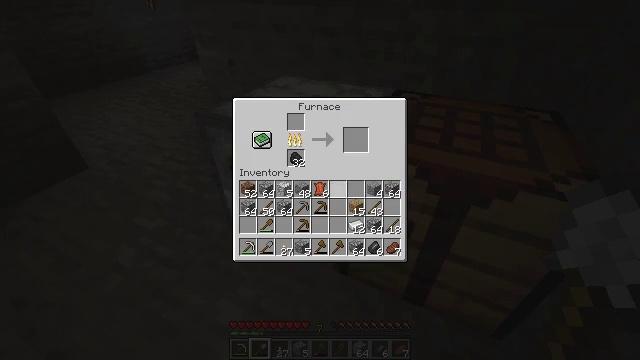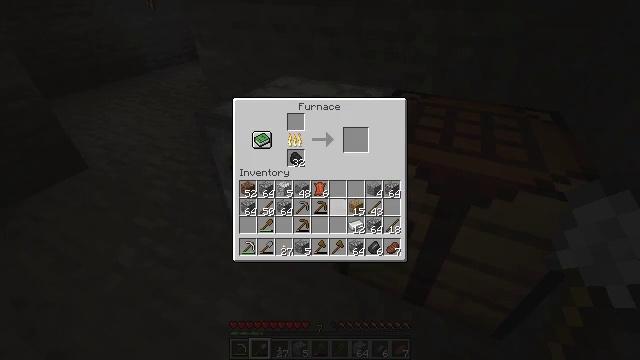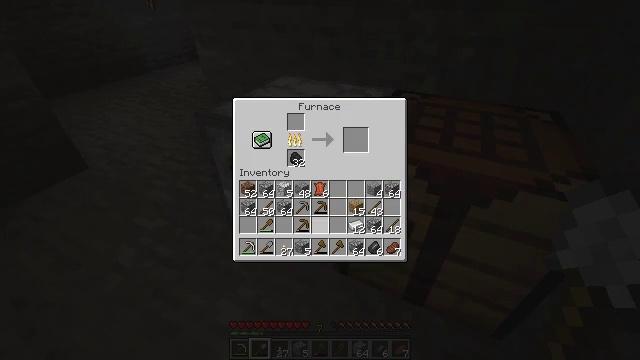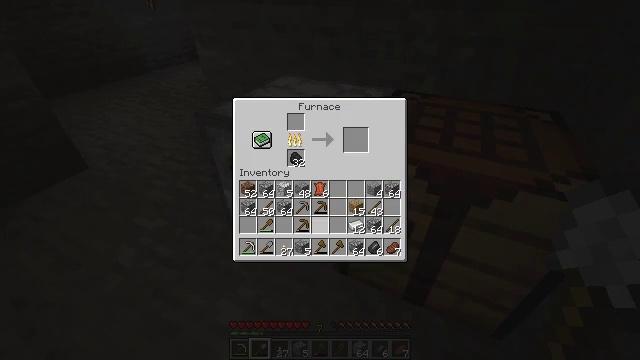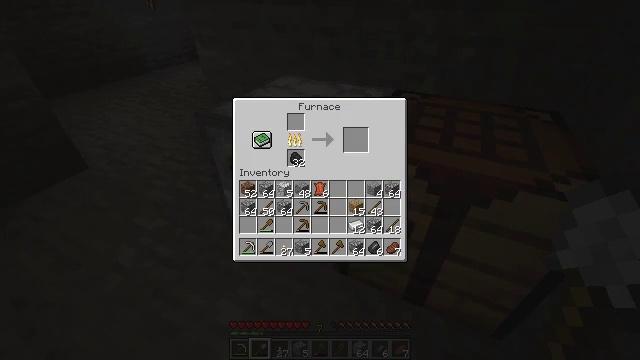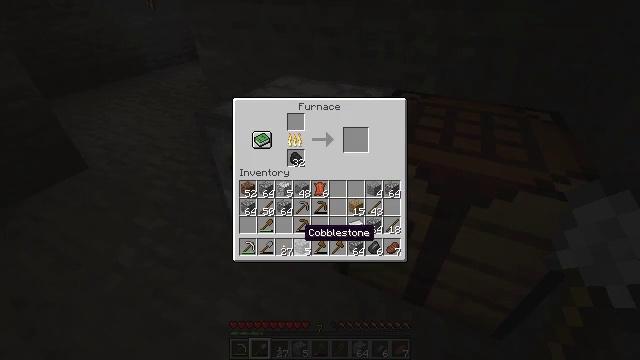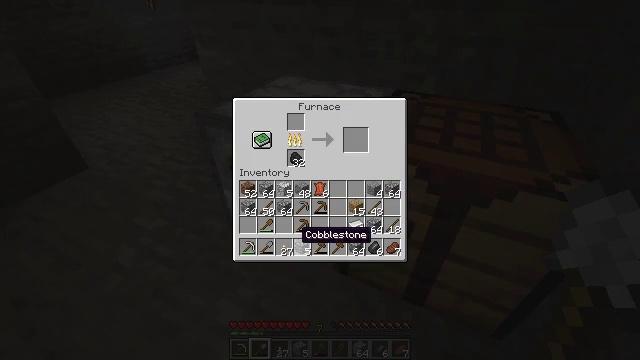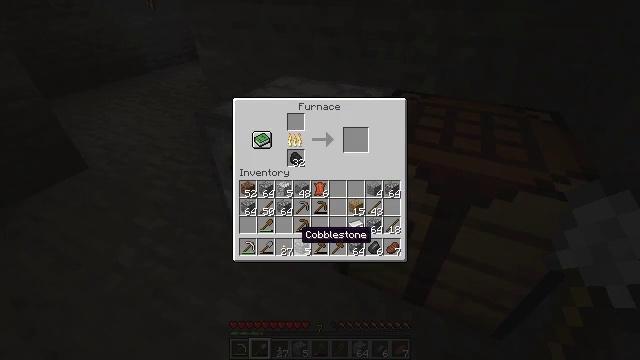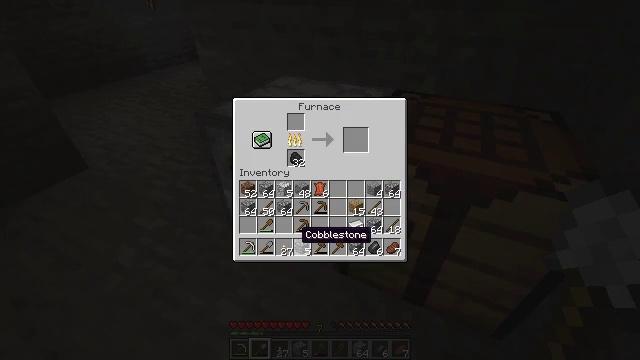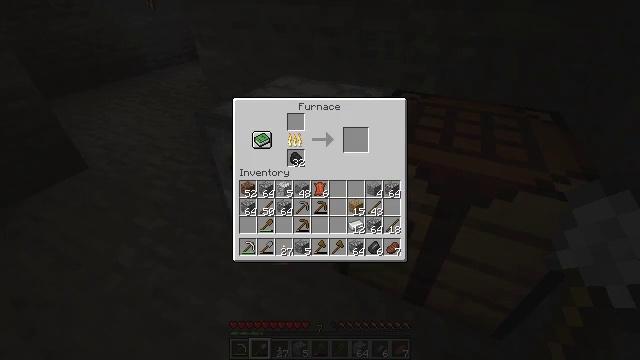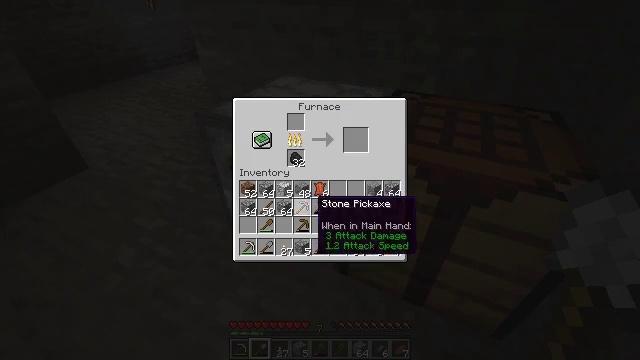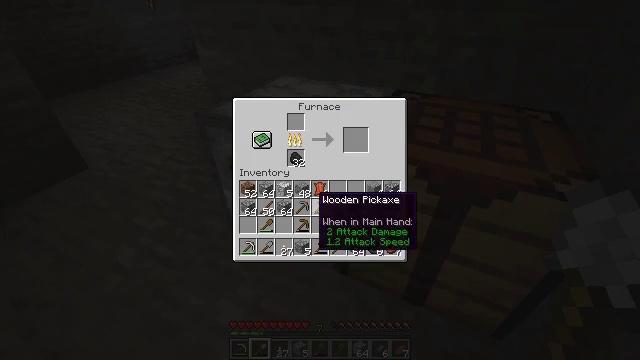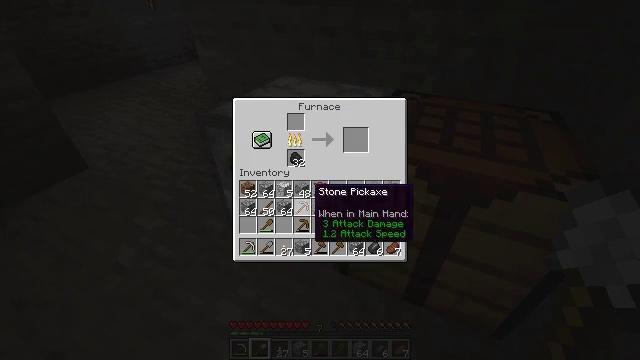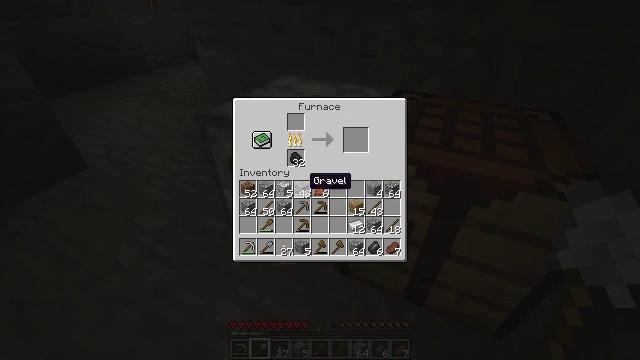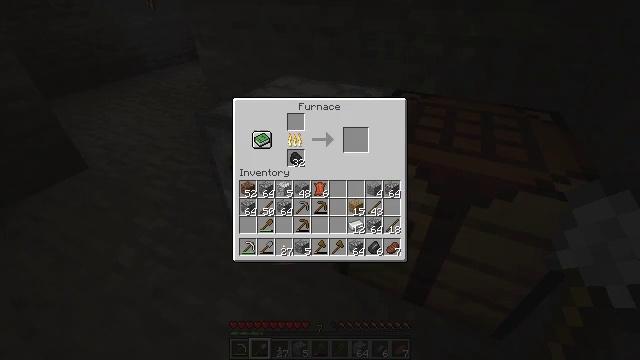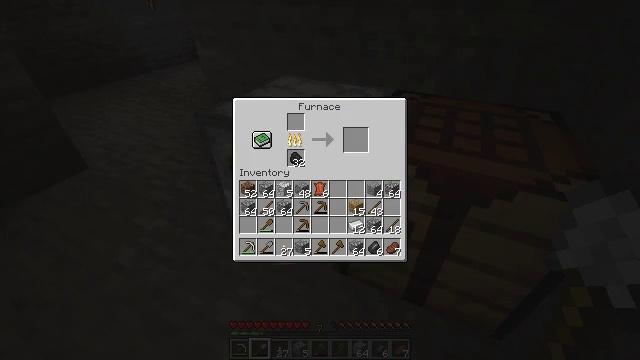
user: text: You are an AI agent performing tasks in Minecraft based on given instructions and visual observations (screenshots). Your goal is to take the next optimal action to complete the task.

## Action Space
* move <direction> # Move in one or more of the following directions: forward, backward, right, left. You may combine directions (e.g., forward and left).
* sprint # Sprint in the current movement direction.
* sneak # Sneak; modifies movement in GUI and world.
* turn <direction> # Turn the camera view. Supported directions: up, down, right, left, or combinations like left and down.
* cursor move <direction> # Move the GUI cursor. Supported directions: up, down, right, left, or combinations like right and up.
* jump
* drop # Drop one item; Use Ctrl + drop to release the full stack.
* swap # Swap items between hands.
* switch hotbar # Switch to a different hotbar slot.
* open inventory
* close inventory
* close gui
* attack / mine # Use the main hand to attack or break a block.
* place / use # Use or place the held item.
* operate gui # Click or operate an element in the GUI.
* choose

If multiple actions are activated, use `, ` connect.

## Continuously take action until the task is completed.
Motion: motion action
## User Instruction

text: Create flint and steel using flint and iron on the crafting table.
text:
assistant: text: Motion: cursor move down
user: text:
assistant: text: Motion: cursor move down
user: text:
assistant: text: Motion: cursor move left and down
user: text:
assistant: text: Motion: cursor move left
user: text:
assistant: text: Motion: cursor move left
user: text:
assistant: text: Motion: no_op
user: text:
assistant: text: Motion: no_op
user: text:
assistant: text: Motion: no_op
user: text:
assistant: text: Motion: no_op
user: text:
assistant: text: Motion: cursor move right and up
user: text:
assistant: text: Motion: no_op
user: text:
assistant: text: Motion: cursor move up
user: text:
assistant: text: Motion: cursor move up
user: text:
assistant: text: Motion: cursor move up
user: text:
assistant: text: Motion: no_op
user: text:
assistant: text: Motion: no_op
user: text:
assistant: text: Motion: no_op
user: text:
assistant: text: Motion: no_op
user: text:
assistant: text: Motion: cursor move right
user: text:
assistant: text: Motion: cursor move right
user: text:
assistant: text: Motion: no_op
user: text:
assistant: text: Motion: close gui
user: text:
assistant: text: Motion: turn right and down
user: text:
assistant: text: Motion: turn right and down
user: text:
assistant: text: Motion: turn right
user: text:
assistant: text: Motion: turn right
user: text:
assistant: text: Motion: turn right
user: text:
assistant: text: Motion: turn right
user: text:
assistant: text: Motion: no_op
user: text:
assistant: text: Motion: turn left